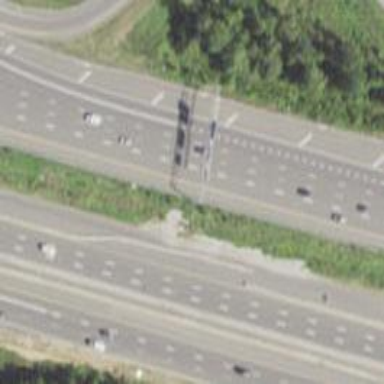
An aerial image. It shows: Asphalt motorway.